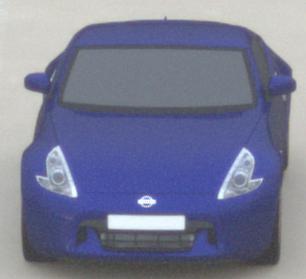
Make: Nissan
Model: 370Z Coupé
Detailed model: 370Z (Z34) Coupé
Model produced from: 2009/12
Model produced until: 2013/03
Doors: 3
Color: blue
Road condition: dry road
Daytime: sunrise or sunset
Contrast: low contrast